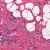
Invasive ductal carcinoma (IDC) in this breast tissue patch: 0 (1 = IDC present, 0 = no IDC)